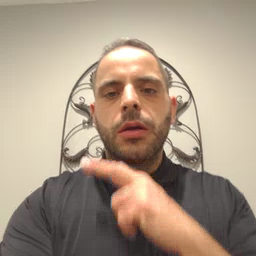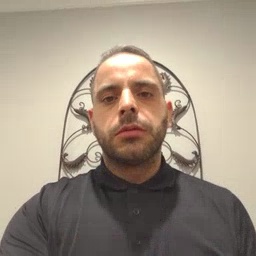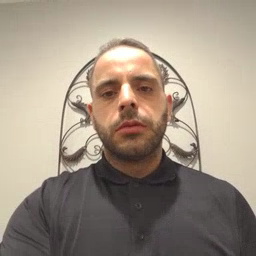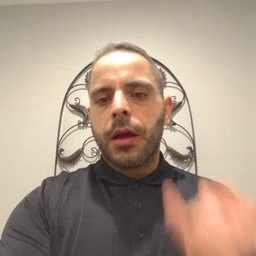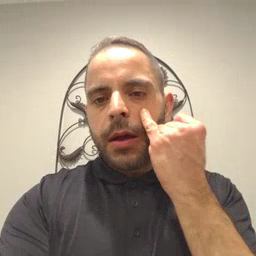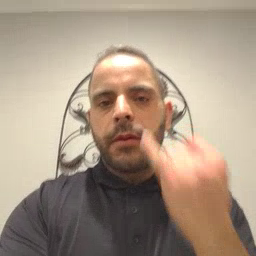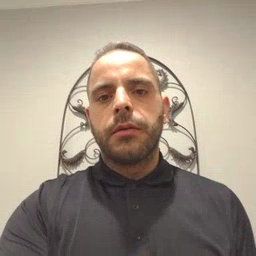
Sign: if